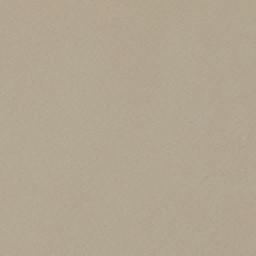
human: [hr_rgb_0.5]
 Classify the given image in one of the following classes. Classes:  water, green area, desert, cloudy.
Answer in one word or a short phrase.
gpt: desert